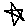
Label: star